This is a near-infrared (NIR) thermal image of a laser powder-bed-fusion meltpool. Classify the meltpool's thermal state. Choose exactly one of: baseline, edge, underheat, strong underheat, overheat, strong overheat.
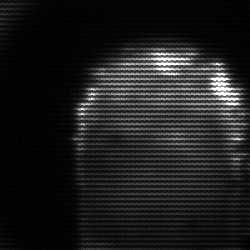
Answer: baseline